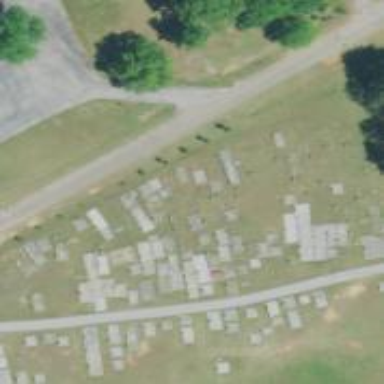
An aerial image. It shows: Grave yard.